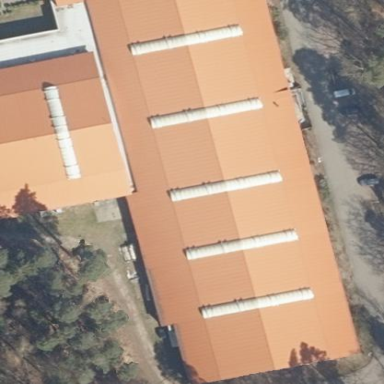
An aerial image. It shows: Sports centre building.